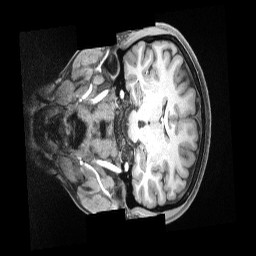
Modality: T1w
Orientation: coronal
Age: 27
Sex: female
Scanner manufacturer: siemens
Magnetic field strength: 3 T
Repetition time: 2.3 s
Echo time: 0.00186 s